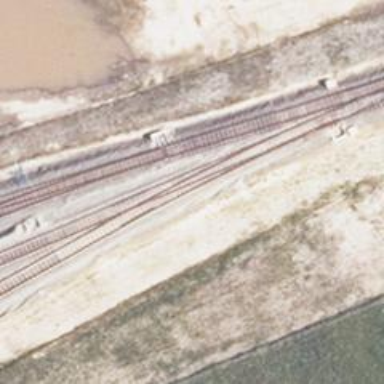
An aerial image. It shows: Railway switch.